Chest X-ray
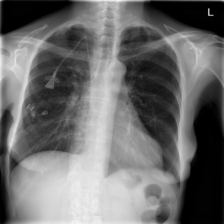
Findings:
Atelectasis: positive
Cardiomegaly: negative
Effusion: negative
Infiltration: negative
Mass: negative
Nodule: negative
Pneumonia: negative
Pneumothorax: negative
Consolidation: negative
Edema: negative
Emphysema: negative
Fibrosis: negative
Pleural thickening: negative
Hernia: negative